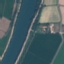
Land use / land cover: River